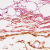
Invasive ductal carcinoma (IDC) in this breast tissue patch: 0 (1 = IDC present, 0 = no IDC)